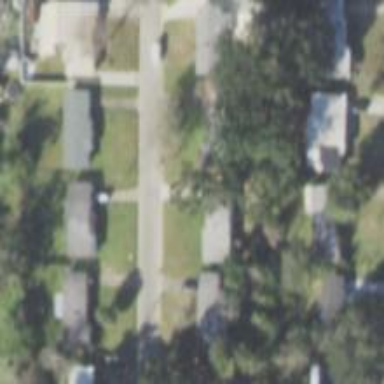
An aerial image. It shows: Residential area consisting of single-family homes.